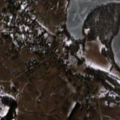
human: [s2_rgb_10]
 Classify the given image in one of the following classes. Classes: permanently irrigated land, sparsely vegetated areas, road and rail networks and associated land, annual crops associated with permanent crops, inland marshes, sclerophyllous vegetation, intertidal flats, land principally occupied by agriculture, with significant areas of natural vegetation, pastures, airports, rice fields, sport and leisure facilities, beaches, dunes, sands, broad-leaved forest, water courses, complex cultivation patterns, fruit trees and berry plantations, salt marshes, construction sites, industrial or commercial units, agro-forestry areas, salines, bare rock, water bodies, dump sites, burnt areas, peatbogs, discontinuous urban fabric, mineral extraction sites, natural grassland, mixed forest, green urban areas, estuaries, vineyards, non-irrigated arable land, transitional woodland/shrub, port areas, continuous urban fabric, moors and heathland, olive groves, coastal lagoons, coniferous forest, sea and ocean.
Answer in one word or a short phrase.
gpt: discontinuous urban fabric, non-irrigated arable land, pastures, complex cultivation patterns, land principally occupied by agriculture, with significant areas of natural vegetation, transitional woodland/shrub, water bodies